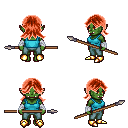
a pixel art fantasy rpg character, female body template, orc, green skin, teal pirate shirt, teal pants, red loose hair, white cloth bandages, gold boots, spear, four views (front, back, left, right), 2x2 character sprite sheet, small pixel art, hard edges, no anti-aliasing